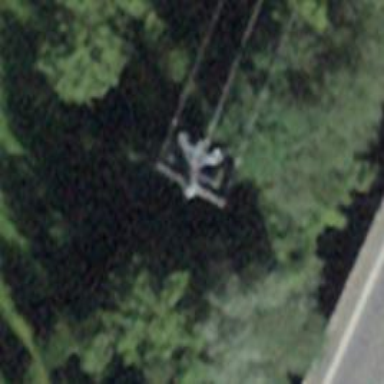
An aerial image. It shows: Power line is depicted.